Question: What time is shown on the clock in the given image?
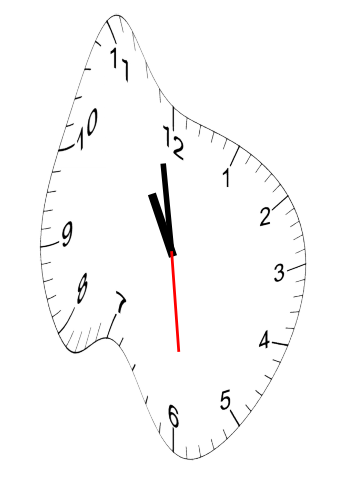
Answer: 10:58:29